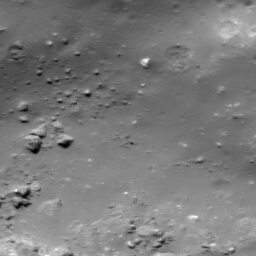
Host type: background_regolith
Lunar coordinates: latitude nan, longitude nan